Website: lowes
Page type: newsletter-management
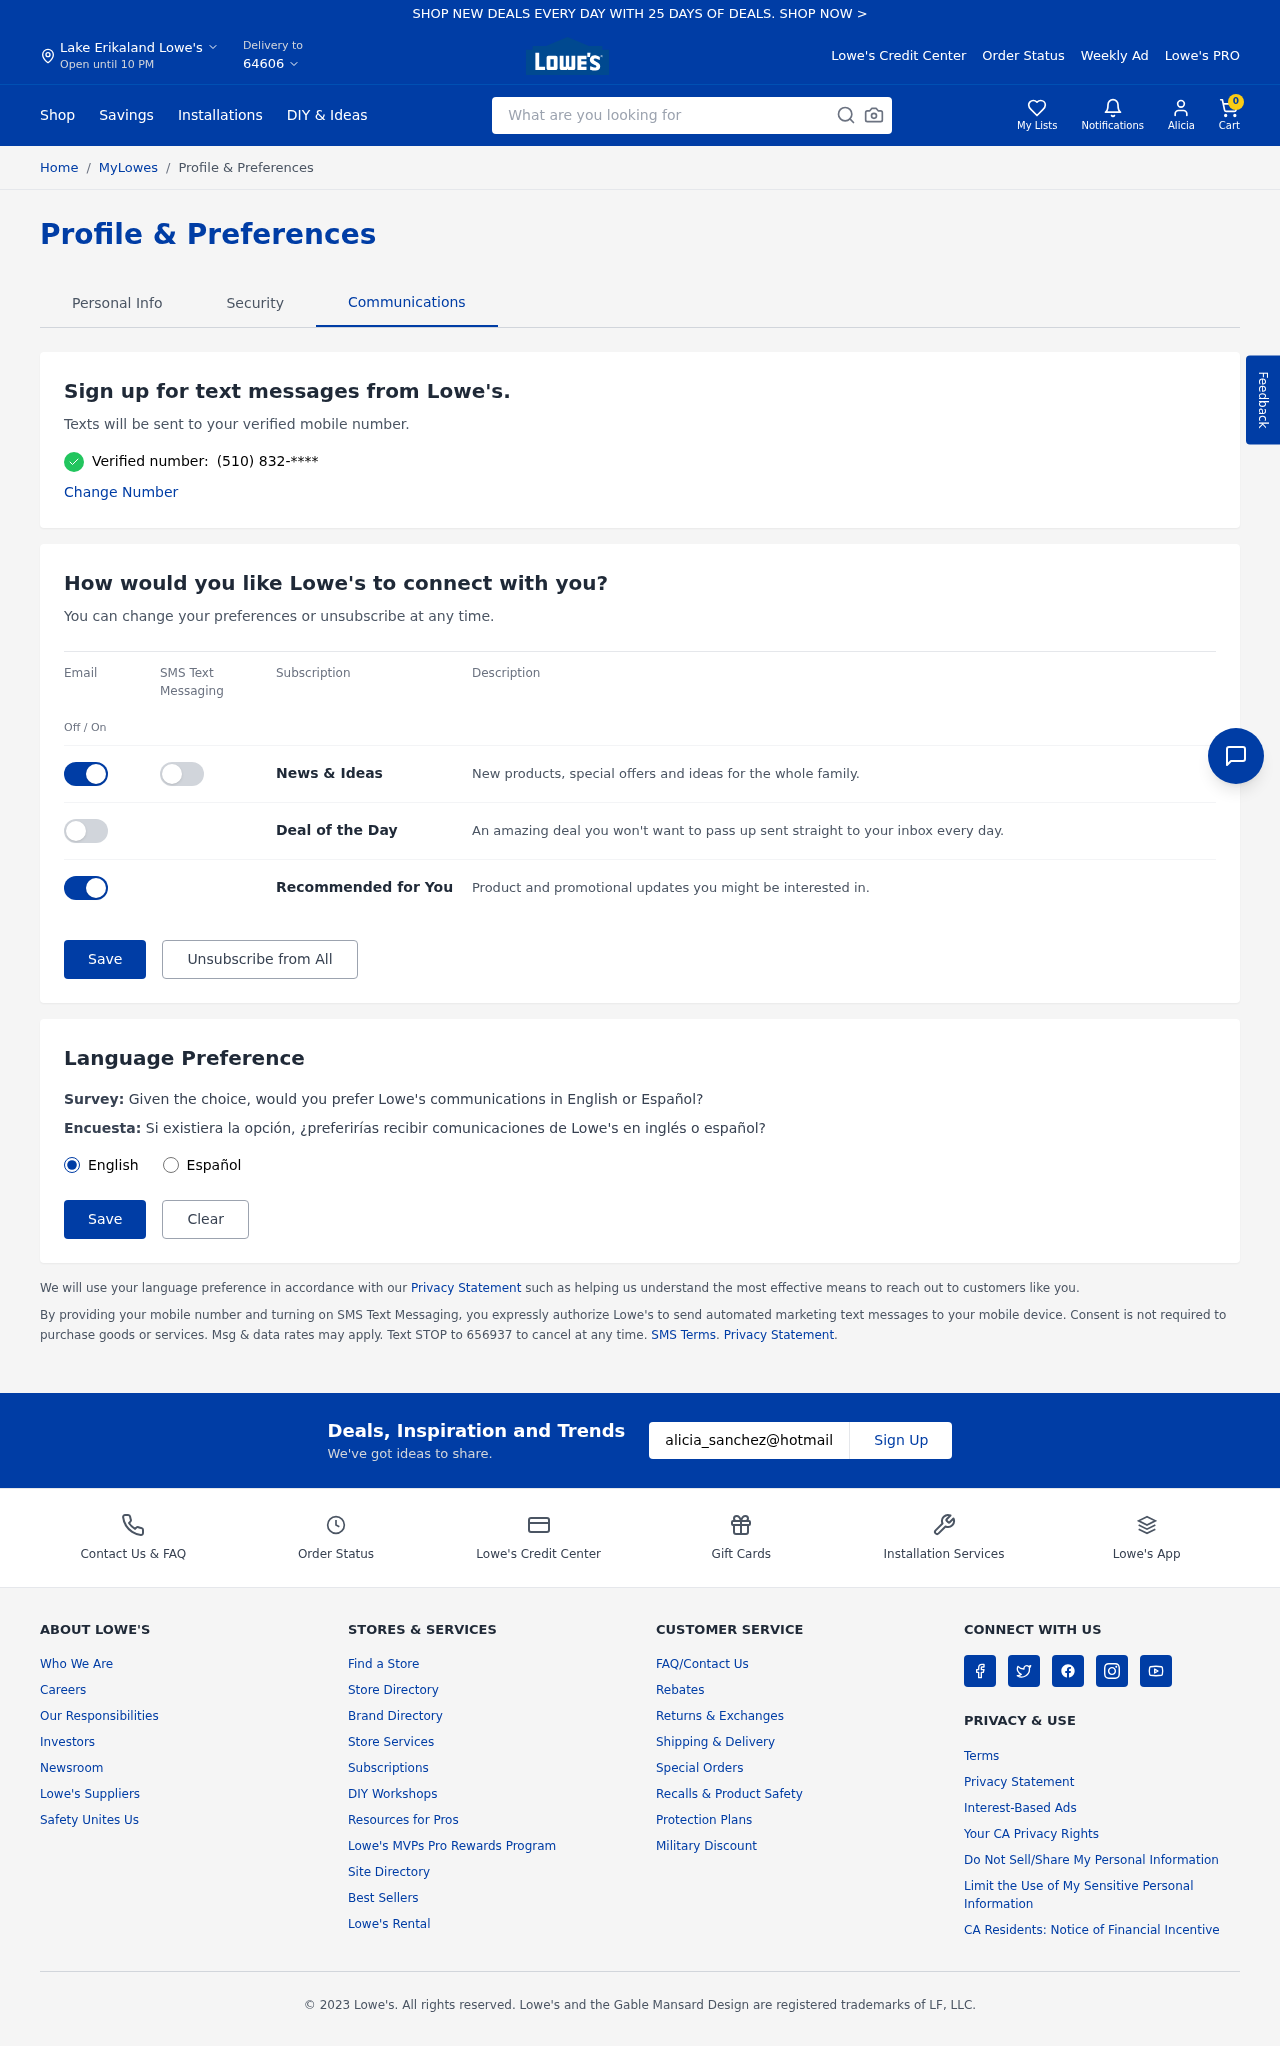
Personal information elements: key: PII_CITY
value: Lake Erikaland
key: PII_EMAIL
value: alicia_sanchez@hotmail.com
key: PII_FIRSTNAME
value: Alicia
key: PII_POSTCODE
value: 64606
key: PII_PHONE
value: (510) 832
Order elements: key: ORDER_NUM_ITEMS
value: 0
Search elements: key: HEADER_SEARCH
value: What are you looking for